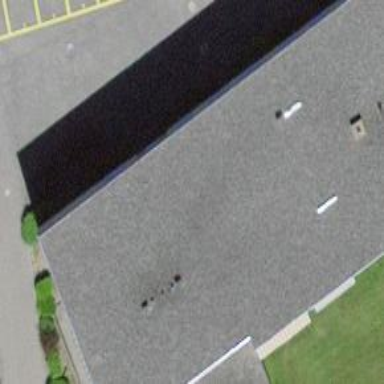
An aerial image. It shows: Building with flat roof.